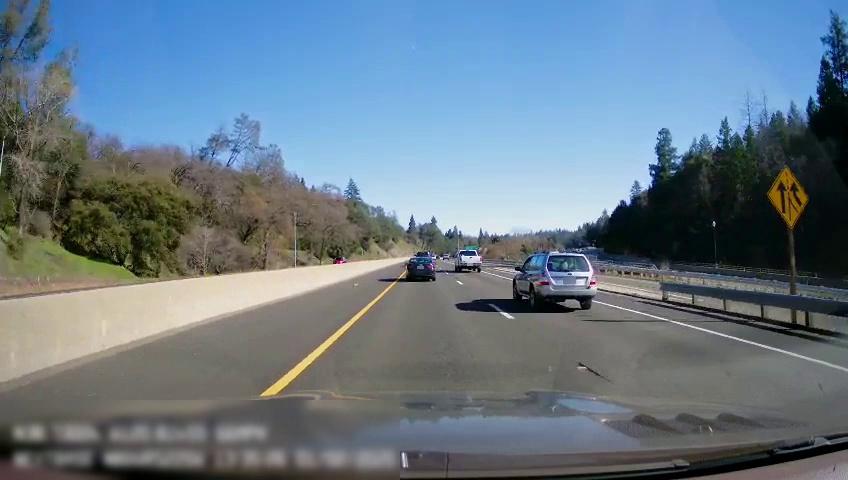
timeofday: Day
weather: Sunny
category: Drivable Space
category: Vehicles | Van
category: Vehicles | Car
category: Vehicles | Car
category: Vehicles | Truck
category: Vehicles | SUV
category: Lanes | Current Lane
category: Lanes | Current Lane
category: Lanes | Alternate Lane
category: Lanes | Alternate Lane
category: Traffic | Signs
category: Traffic | Signs